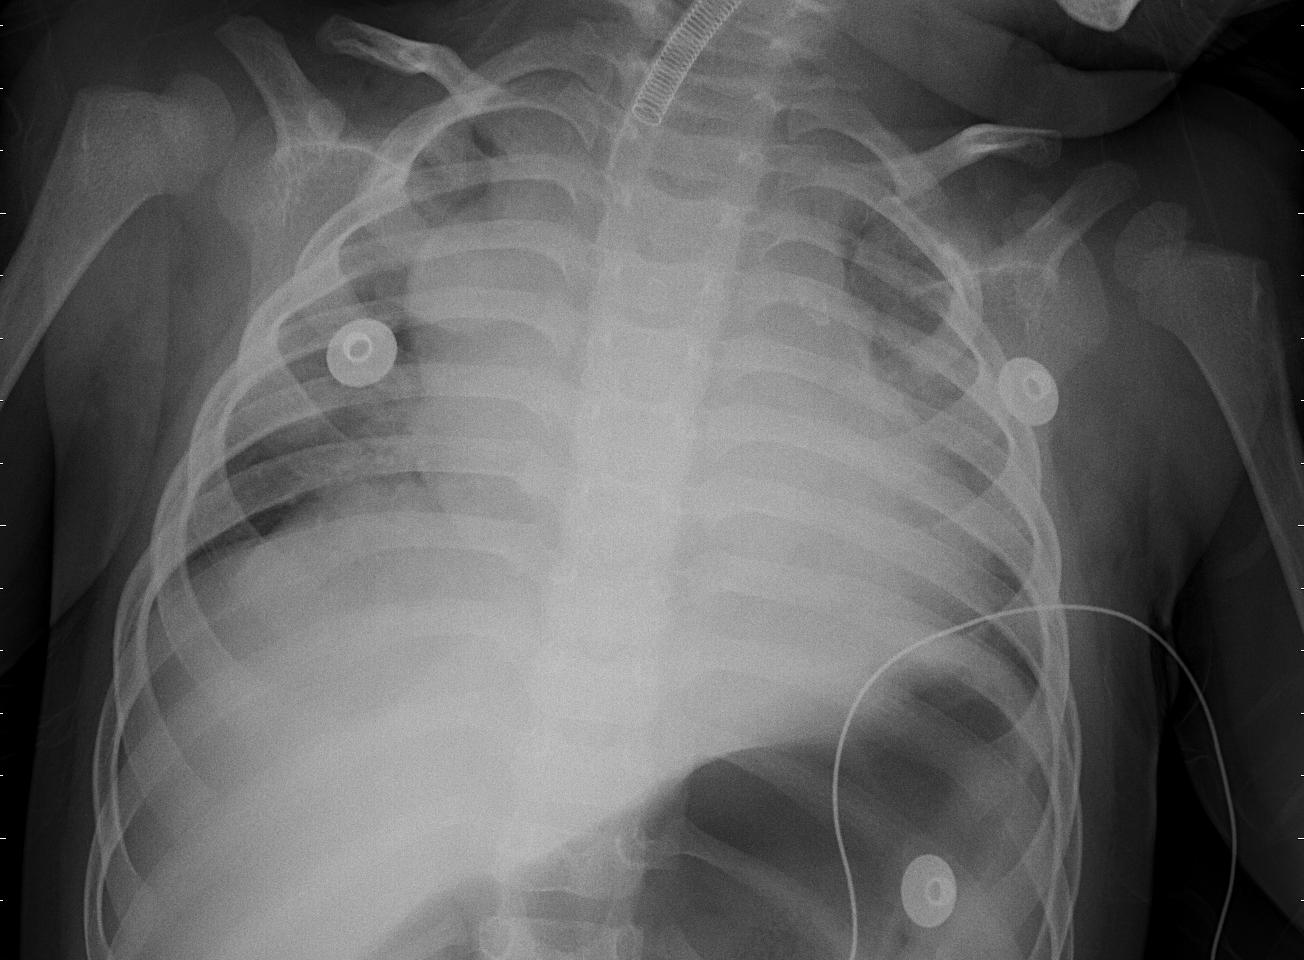
Diagnosis: PNEUMONIA